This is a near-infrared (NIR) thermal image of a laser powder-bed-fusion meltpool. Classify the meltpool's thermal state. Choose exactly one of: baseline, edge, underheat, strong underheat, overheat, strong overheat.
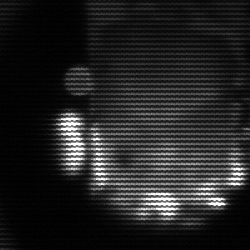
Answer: baseline